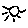
Label: sun